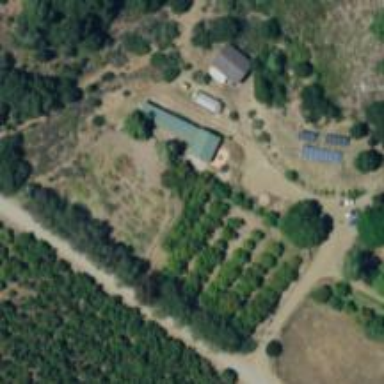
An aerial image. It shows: Orchard.